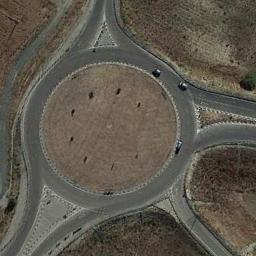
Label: roundabout